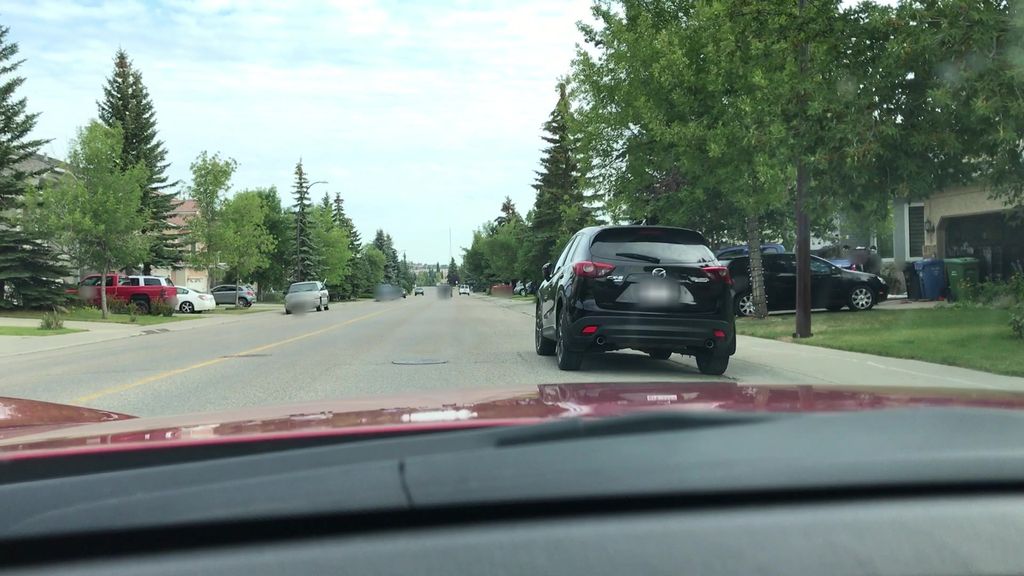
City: calgary